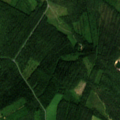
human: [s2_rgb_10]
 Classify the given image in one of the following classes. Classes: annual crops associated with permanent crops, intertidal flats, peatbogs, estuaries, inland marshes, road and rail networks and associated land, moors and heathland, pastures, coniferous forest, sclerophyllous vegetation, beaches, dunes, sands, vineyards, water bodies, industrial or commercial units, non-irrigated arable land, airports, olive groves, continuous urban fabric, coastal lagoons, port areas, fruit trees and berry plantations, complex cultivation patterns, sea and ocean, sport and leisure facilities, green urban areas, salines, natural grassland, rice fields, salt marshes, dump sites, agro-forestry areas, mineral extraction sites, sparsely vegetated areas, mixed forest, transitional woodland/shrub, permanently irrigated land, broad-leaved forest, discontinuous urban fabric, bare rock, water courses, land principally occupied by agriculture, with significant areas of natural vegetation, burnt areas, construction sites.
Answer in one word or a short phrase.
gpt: non-irrigated arable land, coniferous forest, mixed forest, transitional woodland/shrub